Field crop: tomato
Growth stage: 1
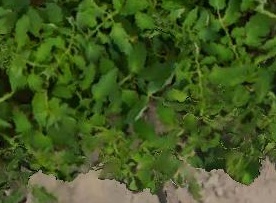
Species: tomato